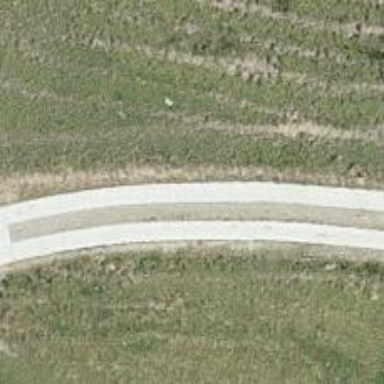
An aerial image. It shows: Concrete track with grade 2 tracktype.